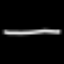
Label: line